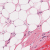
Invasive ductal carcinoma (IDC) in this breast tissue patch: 0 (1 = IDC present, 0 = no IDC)